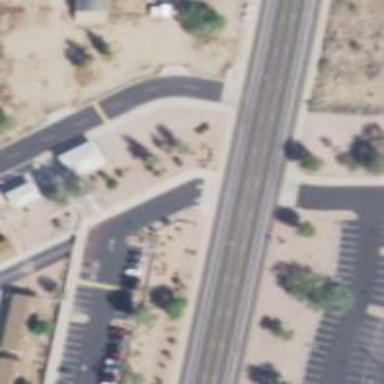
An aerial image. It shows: Tertiary road with asphalt surface and sidewalk on the left side.